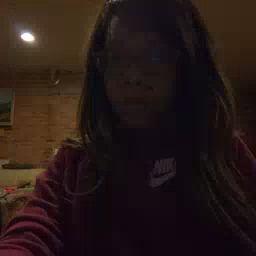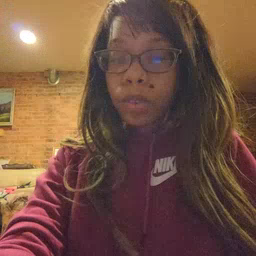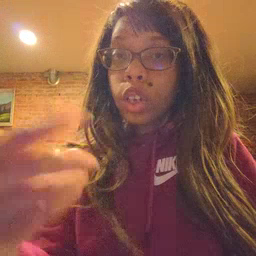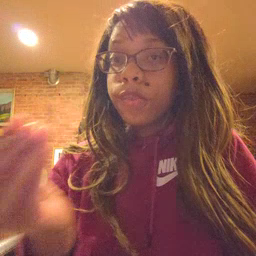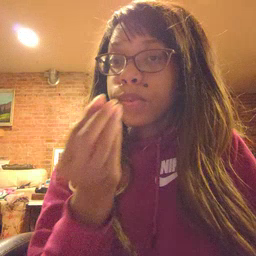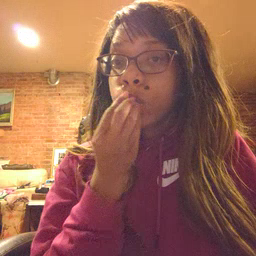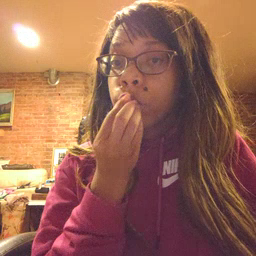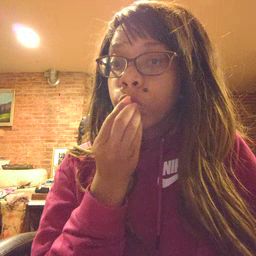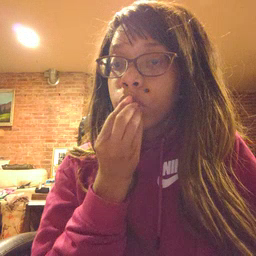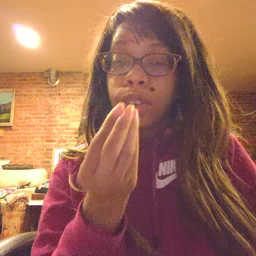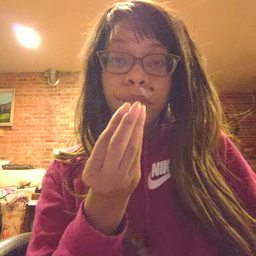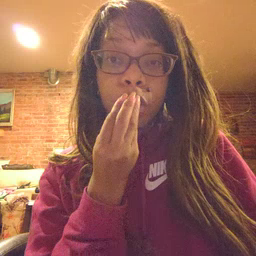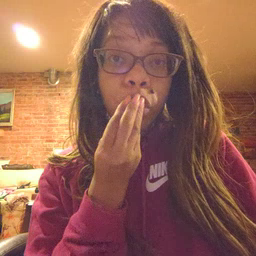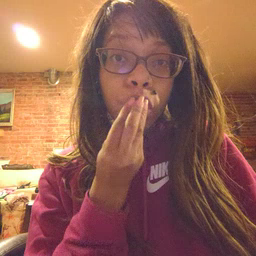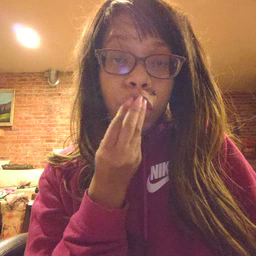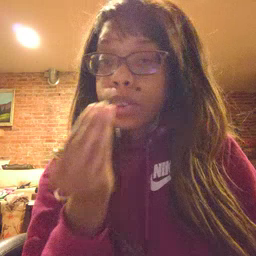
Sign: food